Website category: book
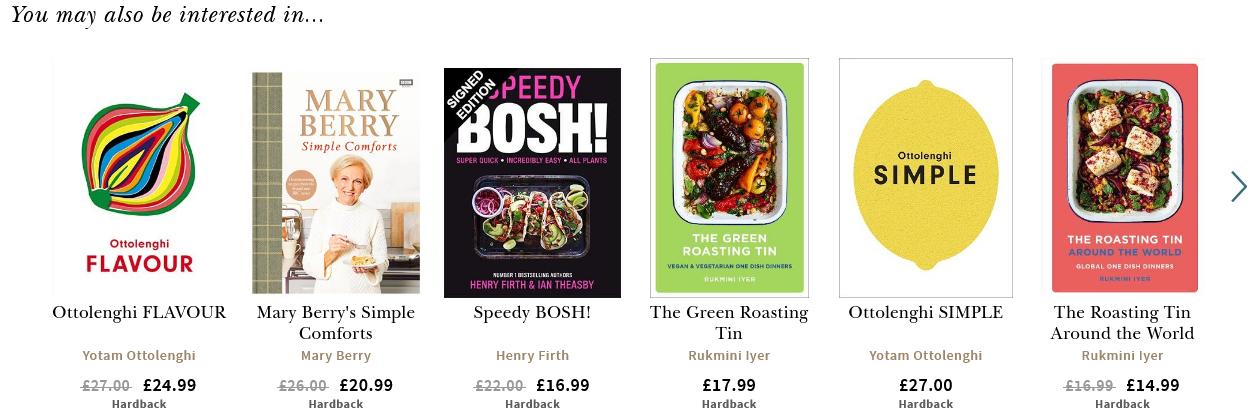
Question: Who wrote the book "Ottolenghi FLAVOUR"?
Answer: Yotam Ottolenghi

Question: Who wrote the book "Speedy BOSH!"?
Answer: Henry Firth

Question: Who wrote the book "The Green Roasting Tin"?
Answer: Rukmini Iyer

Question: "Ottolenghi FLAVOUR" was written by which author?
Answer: Yotam Ottolenghi

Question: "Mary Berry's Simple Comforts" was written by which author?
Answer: Mary Berry

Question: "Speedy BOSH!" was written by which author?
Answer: Henry Firth

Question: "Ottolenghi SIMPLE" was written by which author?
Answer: Yotam Ottolenghi

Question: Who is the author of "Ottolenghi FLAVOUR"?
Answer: Yotam Ottolenghi

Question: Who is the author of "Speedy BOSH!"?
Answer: Henry Firth

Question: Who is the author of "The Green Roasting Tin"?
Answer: Rukmini Iyer

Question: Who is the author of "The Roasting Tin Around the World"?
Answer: Rukmini Iyer

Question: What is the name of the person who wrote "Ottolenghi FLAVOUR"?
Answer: Yotam Ottolenghi

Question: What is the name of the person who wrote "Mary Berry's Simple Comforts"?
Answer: Mary Berry

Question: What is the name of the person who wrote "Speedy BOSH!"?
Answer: Henry Firth

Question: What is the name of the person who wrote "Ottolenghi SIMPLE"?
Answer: Yotam Ottolenghi

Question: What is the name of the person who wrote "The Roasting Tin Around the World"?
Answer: Rukmini Iyer

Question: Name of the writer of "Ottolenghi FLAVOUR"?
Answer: Yotam Ottolenghi

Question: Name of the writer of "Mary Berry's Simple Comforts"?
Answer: Mary Berry

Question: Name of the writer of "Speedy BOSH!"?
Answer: Henry Firth

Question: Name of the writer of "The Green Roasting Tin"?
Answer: Rukmini Iyer

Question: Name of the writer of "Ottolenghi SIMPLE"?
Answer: Yotam Ottolenghi

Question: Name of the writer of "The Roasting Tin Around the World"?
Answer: Rukmini Iyer

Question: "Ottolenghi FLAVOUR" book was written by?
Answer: Yotam Ottolenghi

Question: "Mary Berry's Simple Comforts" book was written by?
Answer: Mary Berry

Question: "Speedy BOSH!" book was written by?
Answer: Henry Firth

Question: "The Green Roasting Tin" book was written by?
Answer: Rukmini Iyer

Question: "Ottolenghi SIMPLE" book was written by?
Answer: Yotam Ottolenghi

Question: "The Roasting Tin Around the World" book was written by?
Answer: Rukmini Iyer

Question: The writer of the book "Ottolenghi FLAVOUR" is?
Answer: Yotam Ottolenghi

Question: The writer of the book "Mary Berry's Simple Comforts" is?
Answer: Mary Berry

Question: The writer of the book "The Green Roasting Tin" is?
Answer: Rukmini Iyer

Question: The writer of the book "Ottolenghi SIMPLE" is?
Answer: Yotam Ottolenghi

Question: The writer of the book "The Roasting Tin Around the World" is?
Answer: Rukmini Iyer

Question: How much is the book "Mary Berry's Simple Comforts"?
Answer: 20.99

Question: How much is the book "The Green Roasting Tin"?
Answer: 17.99

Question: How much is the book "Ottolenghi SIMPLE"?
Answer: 27.00

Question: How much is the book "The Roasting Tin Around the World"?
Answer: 14.99

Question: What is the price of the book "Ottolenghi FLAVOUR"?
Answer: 24.99

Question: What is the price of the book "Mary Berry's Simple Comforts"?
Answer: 20.99

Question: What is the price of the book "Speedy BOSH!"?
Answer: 16.99

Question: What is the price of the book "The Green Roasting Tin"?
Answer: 17.99

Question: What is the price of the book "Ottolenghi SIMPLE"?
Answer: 27.00

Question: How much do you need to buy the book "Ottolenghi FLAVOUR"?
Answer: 24.99

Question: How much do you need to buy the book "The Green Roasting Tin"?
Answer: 17.99

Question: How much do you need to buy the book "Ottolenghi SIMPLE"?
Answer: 27.00

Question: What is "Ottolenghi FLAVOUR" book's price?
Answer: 24.99

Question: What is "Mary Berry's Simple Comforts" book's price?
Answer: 20.99

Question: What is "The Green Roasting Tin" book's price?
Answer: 17.99

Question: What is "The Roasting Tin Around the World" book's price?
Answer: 14.99

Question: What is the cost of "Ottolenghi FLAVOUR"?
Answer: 24.99

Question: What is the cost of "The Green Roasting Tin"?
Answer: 17.99

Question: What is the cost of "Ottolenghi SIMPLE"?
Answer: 27.00

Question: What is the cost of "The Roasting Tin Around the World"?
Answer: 14.99

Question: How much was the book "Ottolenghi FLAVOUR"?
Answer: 24.99

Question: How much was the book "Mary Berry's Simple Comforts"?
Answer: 20.99

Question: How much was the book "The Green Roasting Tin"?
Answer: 17.99

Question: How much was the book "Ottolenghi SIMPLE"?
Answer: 27.00

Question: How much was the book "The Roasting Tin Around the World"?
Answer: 14.99

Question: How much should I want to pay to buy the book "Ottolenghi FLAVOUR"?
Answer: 24.99

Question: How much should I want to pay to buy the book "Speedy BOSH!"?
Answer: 16.99

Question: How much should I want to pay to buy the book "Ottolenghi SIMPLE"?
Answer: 27.00

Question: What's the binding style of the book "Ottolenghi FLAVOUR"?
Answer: Hardback

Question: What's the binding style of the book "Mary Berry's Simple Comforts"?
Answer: Hardback

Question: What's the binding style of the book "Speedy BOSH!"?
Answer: Hardback